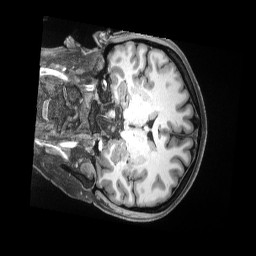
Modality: T1w
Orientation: coronal
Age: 27
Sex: female
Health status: ill
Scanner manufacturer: siemens
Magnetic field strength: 3 T
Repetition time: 2.5 s
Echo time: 0.00181 s